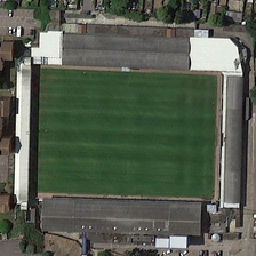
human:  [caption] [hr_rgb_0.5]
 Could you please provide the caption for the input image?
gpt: They are black and brown buildings, gray roads, many colorful cars, green trees and grass.

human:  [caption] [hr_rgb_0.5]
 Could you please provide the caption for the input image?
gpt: They are black and brown buildings, gray streets, cars of various colors, green trees and grass.

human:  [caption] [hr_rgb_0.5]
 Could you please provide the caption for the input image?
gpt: There are many buildings, roads, cars, trees and lawns.

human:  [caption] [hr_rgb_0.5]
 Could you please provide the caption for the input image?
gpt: There are many buildings, roads, cars, trees and grass.

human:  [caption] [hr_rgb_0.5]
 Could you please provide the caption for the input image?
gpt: There are many buildings, roads, cars, trees and grass here.